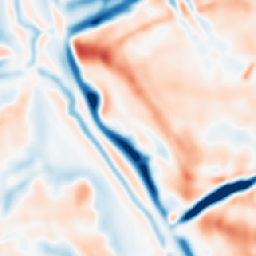
Category: multiscale
Decomposition family: dog
Decomposition parameters: sigma_low: 3
sigma_high: 10
Upsampling method: area
Upsampling parameters: scale: 8
Upsampling scale: 8